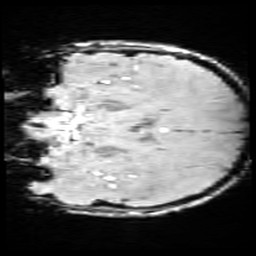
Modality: SWI
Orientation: coronal
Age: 12
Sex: male
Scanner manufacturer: siemens
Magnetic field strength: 3 T
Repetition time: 0.027 s
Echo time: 0.02 s